Chest X-ray. View position: PA
Patient age: 35
Patient sex: F
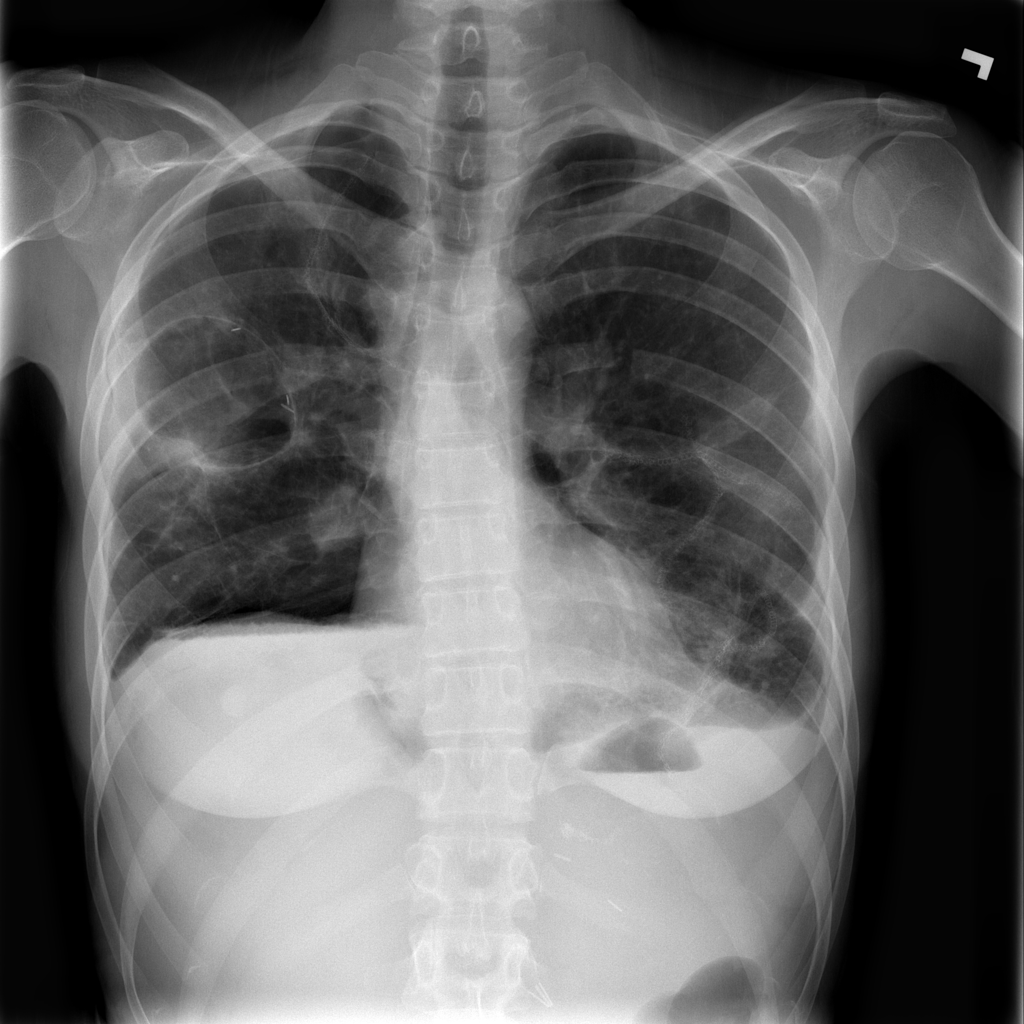
Finding: Pneumothorax